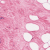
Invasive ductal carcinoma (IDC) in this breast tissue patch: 0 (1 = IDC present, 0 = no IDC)